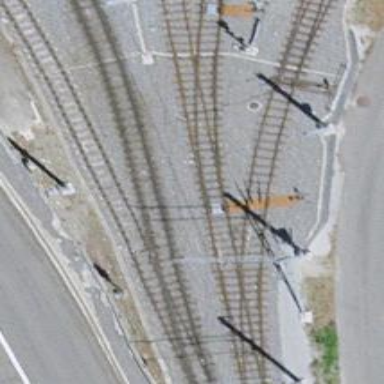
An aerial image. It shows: Railway switch.